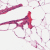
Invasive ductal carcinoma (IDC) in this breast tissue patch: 0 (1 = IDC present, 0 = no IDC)